Question: I Want To Make This Layout in ASP.Net Page And Want Every Circle Of Those is an ImageButton and when hover on the ImageButton it Shows A text In a '<div></div>' tag in the middle of the circles.

'''
<%@ Page Title="Home Page" Language="C#" MasterPageFile="~/Site.master" AutoEventWireup="true"
CodeFile="Default.aspx.cs" Inherits="Default" %>
<%@ Register assembly="AjaxControlToolkit" namespace="AjaxControlToolkit" tagprefix="cc1" %>
<asp:Content ID="HeaderContent" runat="server" ContentPlaceHolderID="HeadContent">
<style >
.modalBackground
{
background-color:Gray;
filter:alpha(opacity=70);
opacity:0.7;
}
.modalPopup
{
background-color:#ffffdd;
border-width:3px;
border-style:solid;
border-color:Gray;
padding:3px;
width:200px;
}
</style>
</asp:Content>
<asp:Content ID="BodyContent" runat="server" ContentPlaceHolderID="MainContent">
<h2>
Welcome To SeearaBook
</h2>
<asp:ScriptManager ID="ScriptManager1" runat="server">
</asp:ScriptManager>
<a id="SeearaBook" runat="server" href="#">syr@ bwwk</a>
<asp:Panel ID="pnlpopup" runat="server" Width="525px" BorderStyle="Solid"
BorderColor="#333737" BackColor="White" BorderWidth="3px" Height="170px" >
<cc1:hovermenuextender ID="HoverMenuExtender1" runat="server"
TargetControlID="A" PopupControlID="Ages" PopupPosition="Left" HoverDelay="200">
</cc1:hovermenuextender>
<div id ="Ages" style="position: fixed; display: none; color:Blue; font-size:20px; background-color:transparent; width:auto;" >
sytm dkhwlk l~ `lm syr@ bkhtyrk llzmn
</div>
<cc1:hovermenuextender ID="HoverMenuExtender2" runat="server"
TargetControlID="P" PopupControlID="Places" PopupPosition="Left" HoverDelay="200">
</cc1:hovermenuextender>
<div id ="Places" style="position: fixed; display: none; color:Blue; font-size:20px; background-color:transparent; width:auto;" >
sytm dkhwlk l~ `lm syr@ bkhtyrk llmkn
</div>
<cc1:hovermenuextender ID="HoverMenuExtender3" runat="server"
TargetControlID="C" PopupControlID="Char" PopupPosition="Left" HoverDelay="200">
</cc1:hovermenuextender>
<div id ="Char" style="position: relative; display: none; color:Blue; font-size:20px; background-color:transparent; width:auto;" >
mzl l`ml jry `lyh
</div>
<cc1:hovermenuextender ID="HoverMenuExtender4" runat="server"
TargetControlID="E" PopupControlID="Events" PopupPosition="Left" HoverDelay="200">
</cc1:hovermenuextender>
<div id ="Events" style="position: relative; display: none; color:Blue; font-size:20px; background-color:transparent; width:auto;" >
mzl l`ml jry `lyh
</div>
<cc1:hovermenuextender ID="HoverMenuExtender5" runat="server"
TargetControlID="N" PopupControlID="Not" PopupPosition="Left" HoverDelay="200">
</cc1:hovermenuextender>
<div id ="Not" style="position: relative; display: none; color:Blue; font-size:20px; background-color:transparent; width:auto;" >
mzl l`ml jry `lyh
</div>
<div align="right">
<asp:ImageButton ID="A" runat="server" BorderWidth="2px" Height="50px"
ImageUrl="~/Images/Ages.jpg" onclick="A_Click" Width="50px" />
<br />
<asp:ImageButton ID="P" runat="server" BorderWidth="2px" Height="50px"
ImageUrl="~/Images/Places.jpg" onclick="P_Click" Width="50px" />
<br />
<asp:ImageButton ID="C" BorderWidth="2px" runat="server" Height="50px"
ImageUrl="~/Images/Characters.jpg" Width="50px" onclick="C_Click" />
<br />
<asp:ImageButton ID="E" runat="server" BorderWidth="2px" Height="50px"
ImageUrl="~/Images/Events.jpg" Width="50px" onclick="E_Click" />
<br />
<asp:ImageButton ID="N" runat="server" BorderWidth="2px" Height="50px"
ImageUrl="~/Images/5.jpg" Width="50px" onclick="N_Click" />
<br />
<div align="center">
<asp:Button ID="btnCancelpopup" runat="server" Text="Cancel" BorderStyle="Groove" />
</div>
</div>
</asp:Panel>
<cc1:AnimationExtender id="OpenAnimation" runat="server" TargetControlID="SeearaBook">
<Animations>
<OnClick>
<Sequence>
<EnableAction Enabled="false" />
<Parallel AnimationTarget="pnlpopup" Duration=".75" Fps="25">
<Move Horizontal="25" Vertical="-50" />
<Resize Height="350" Width="475" />
</Parallel>
</Sequence>
</OnClick>
</Animations>
</cc1:AnimationExtender>
<cc1:AnimationExtender id="CloseAnimation" runat="server" TargetControlID="btnCancelpopup">
<Animations>
<OnClick>
<Sequence>
<EnableAction Enabled="true"
AnimationTarget="SeearaBook" />
<Parallel AnimationTarget="pnlpopup" Duration=".75" Fps="25">
<Move Horizontal="0" Vertical="0" />
<Resize Height="170" Width="525" />
</Parallel>
</Sequence>
</OnClick>
</Animations>
</cc1:AnimationExtender>
<cc1:RoundedCornersExtender ID="rce" runat="server"
TargetControlID="pnlpopup"
Radius="10"
BorderColor="#333737"
Corners="All" />
<cc1:RoundedCornersExtender ID="RoundedCornersExtender1" runat="server"
TargetControlID="A"
Radius="25"
BorderColor="#333737"
Corners="All" />
<cc1:RoundedCornersExtender ID="RoundedCornersExtender2" runat="server"
TargetControlID="P"
Radius="25"
BorderColor="#333737"
Corners="All" />
<cc1:RoundedCornersExtender ID="RoundedCornersExtender3" runat="server"
TargetControlID="C"
Radius="25"
BorderColor="#333737"
Corners="All" />
<cc1:RoundedCornersExtender ID="RoundedCornersExtender4" runat="server"
TargetControlID="E"
Radius="25"
BorderColor="#333737"
Corners="All" />
<cc1:RoundedCornersExtender ID="RoundedCornersExtender5" runat="server"
TargetControlID="N"
Radius="25"
BorderColor="#333737"
Corners="All" />
<cc1:DropShadowExtender ID="dse" runat="server"
TargetControlID="pnlpopup"
Opacity=".8"
Rounded="true"
TrackPosition="true" />
<cc1:ModalPopupExtender ID="mpe" runat="server"
TargetControlID="SeearaBook"
PopupControlID="pnlpopup"
CancelControlID="btnCancelpopup"
EnableViewState="true"
DropShadow="true"
BackgroundCssClass="modalBackground" />
</asp:Content>'
'''
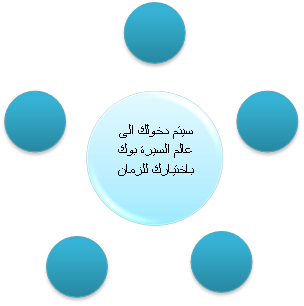
Answer: You may want to take a look at the 'ImageMap' control. <URL> If you want some 'mouseover' effects you might also need javascript. Good luck!
Edit:
'''
<asp:Content ID="HeaderContent" runat="server" ContentPlaceHolderID="HeadContent">
<script type="text/javascript" language="javascript">
function changeMiddleText(text) {
//I don't have time to position this div. Find a way to do it
//and that's it.
document.getElementById("divContent").innerHTML = text;
}
</script>
</asp:Content>
<asp:Content ID="BodyContent" runat="server" ContentPlaceHolderID="MainContent">
<div id="divContent">
</div>
<div style="text-align: center; width: 304px; margin-left: auto; margin-right: auto;">
<img id="divMap" src="http://i.stack.imgur.com/slQsk.png" usemap="#map" border="0"
width="304" height="306" alt="" />
<map id="map" name="map">
<area shape="poly" onmouseover="changeMiddleText('Text1');" coords="153, 2, 189, 31, 152, 67, 120, 36"
href="#" alt="" title="" />
<area shape="poly" onmouseover="changeMiddleText('Text2');" coords="267, 90, 297, 123, 266, 156, 235, 123"
href="#" alt="" title="" />
<area shape="poly" onmouseover="changeMiddleText('Text3');" coords="221, 231, 252, 263, 222, 295, 190, 264"
href="#" alt="" title="" />
<area shape="poly" onmouseover="changeMiddleText('Text4');" coords="77, 236, 108, 269, 76, 299, 46, 268"
href="#" alt="" title="" />
<area shape="poly" onmouseover="changeMiddleText('Text5');" coords="34, 92, 66, 120, 31, 152, 2, 122"
href="#" alt="" title="" />
<area shape="circle" id="middleContent" coords="153, 157, 67" alt="" />
</map>
</div>
</asp:Content>
'''
<URL>
GL!